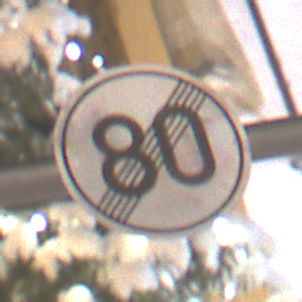
Verkehrszeichen: EndeGeschwindigkeit80
Umgebung: Outdoor, Urban
Tageszeit: Night
Wetter: Overcast
Licht: Artificial
Jahreszeit: Winter
Kontrast: MediumContrast